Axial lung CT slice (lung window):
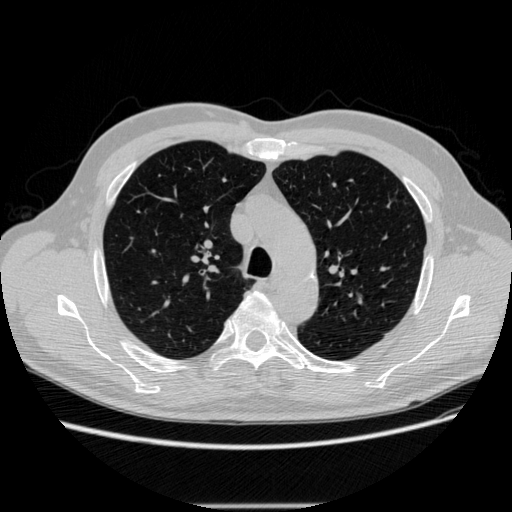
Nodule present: no